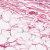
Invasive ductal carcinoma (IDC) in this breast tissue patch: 0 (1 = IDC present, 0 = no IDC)